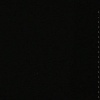
Label: space